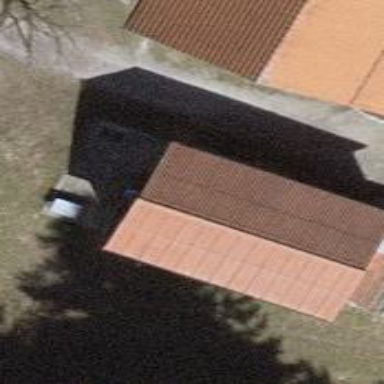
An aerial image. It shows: Shed.